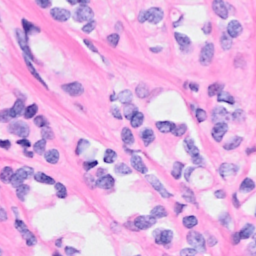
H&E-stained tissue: Breast